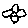
Label: flower